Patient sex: M
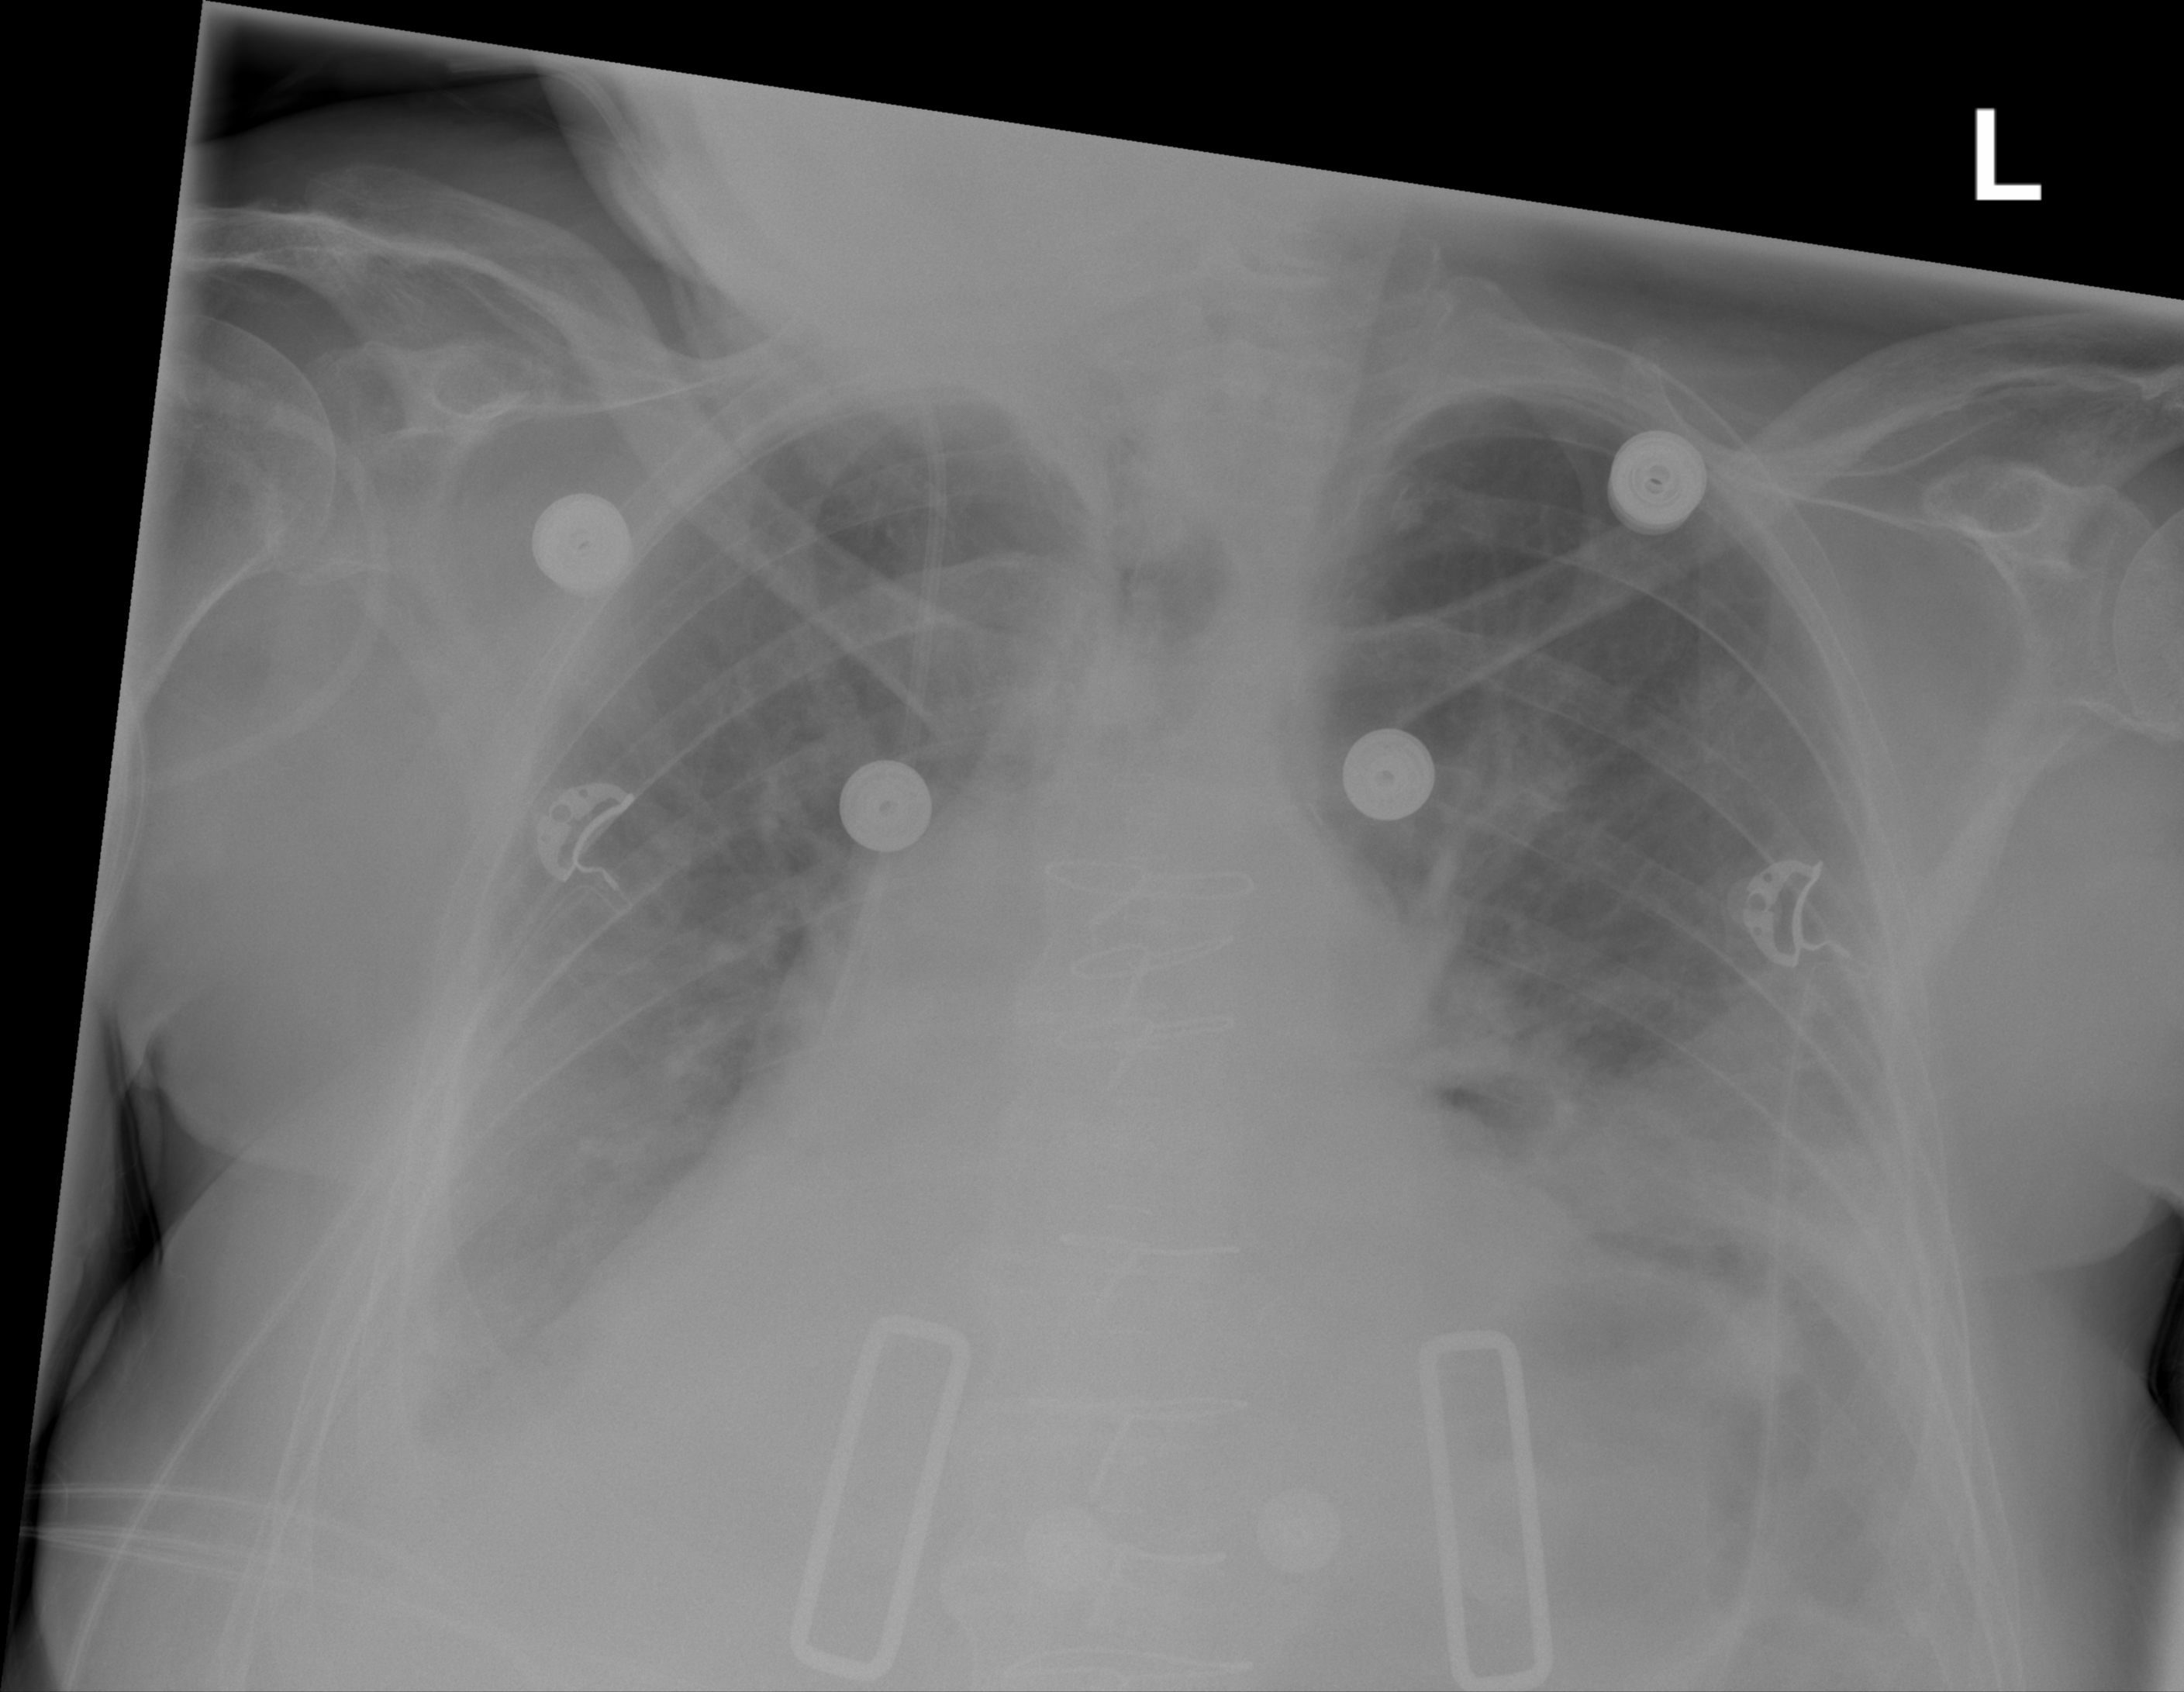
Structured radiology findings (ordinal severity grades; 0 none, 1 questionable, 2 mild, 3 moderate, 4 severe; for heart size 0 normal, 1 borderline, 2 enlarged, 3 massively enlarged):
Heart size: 2
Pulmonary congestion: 2
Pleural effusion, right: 2
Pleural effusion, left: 2
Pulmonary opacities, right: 0
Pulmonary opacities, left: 0
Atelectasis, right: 2
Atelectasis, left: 2